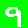
Digit: 9